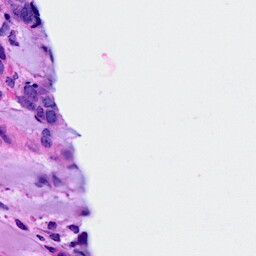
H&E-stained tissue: Breast